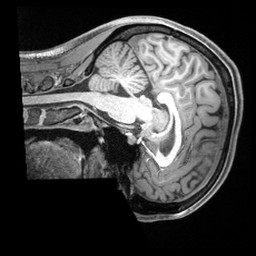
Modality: T1w
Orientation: sagittal
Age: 23
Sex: female
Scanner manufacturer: siemens
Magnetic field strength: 3 T
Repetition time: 2.4 s
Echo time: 0.00226 s